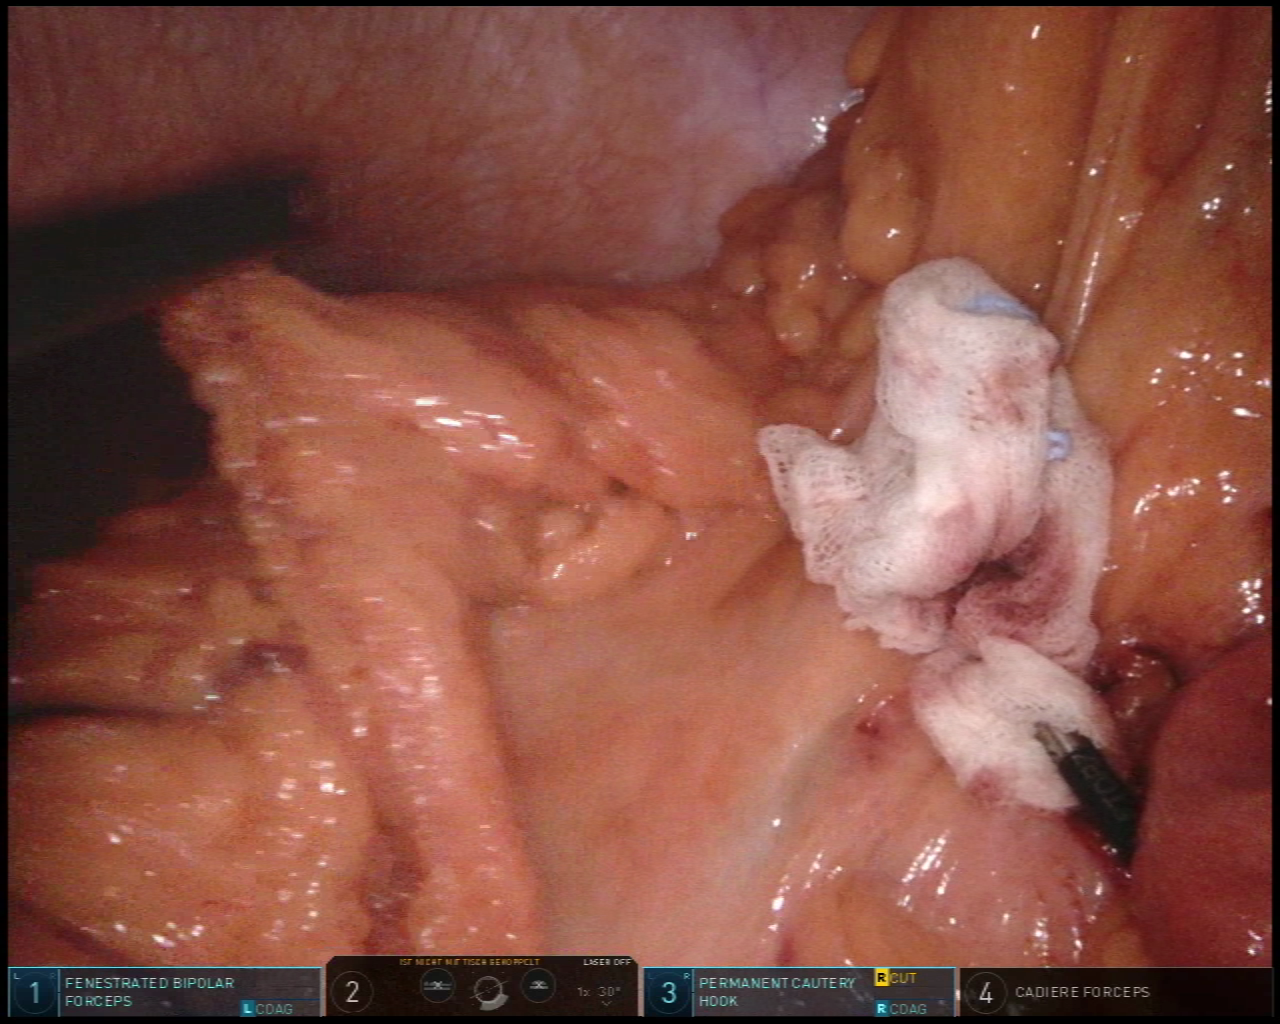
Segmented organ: small_intestine
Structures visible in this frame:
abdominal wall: yes
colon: no
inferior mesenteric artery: no
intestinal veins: no
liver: no
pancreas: no
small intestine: yes
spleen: no
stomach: no
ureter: no
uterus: no
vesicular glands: no